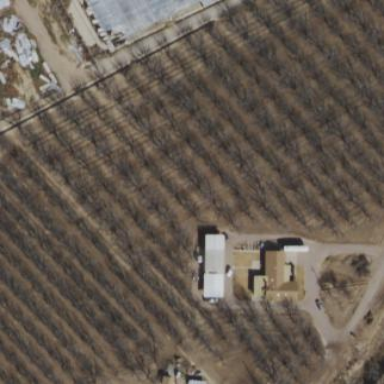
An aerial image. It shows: Orchard.